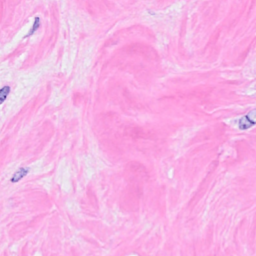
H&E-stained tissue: Breast